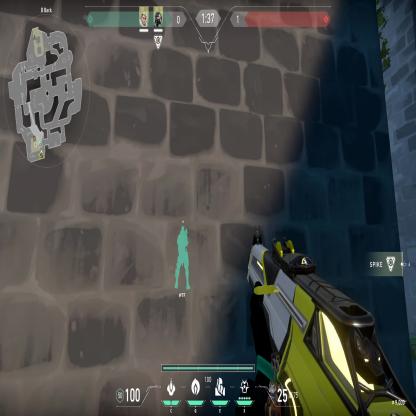
Label: teammate